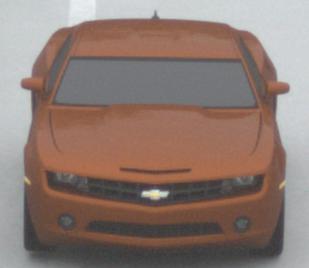
Make: Chevrolet
Model: Camaro Cabriolet 6.2 V8
Detailed model: Camaro (V) Coupé
Model produced from: 2011/09
Model produced until: 2014/02
Doors: 2
Color: orange
Road condition: dry road
Daytime: midday
Contrast: low contrast